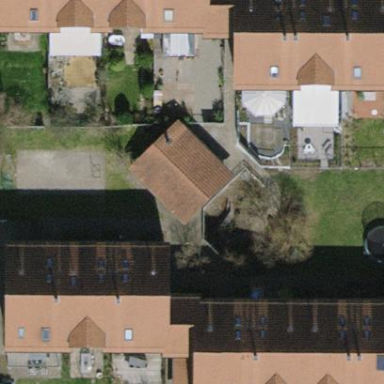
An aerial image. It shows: Building with tile roof.